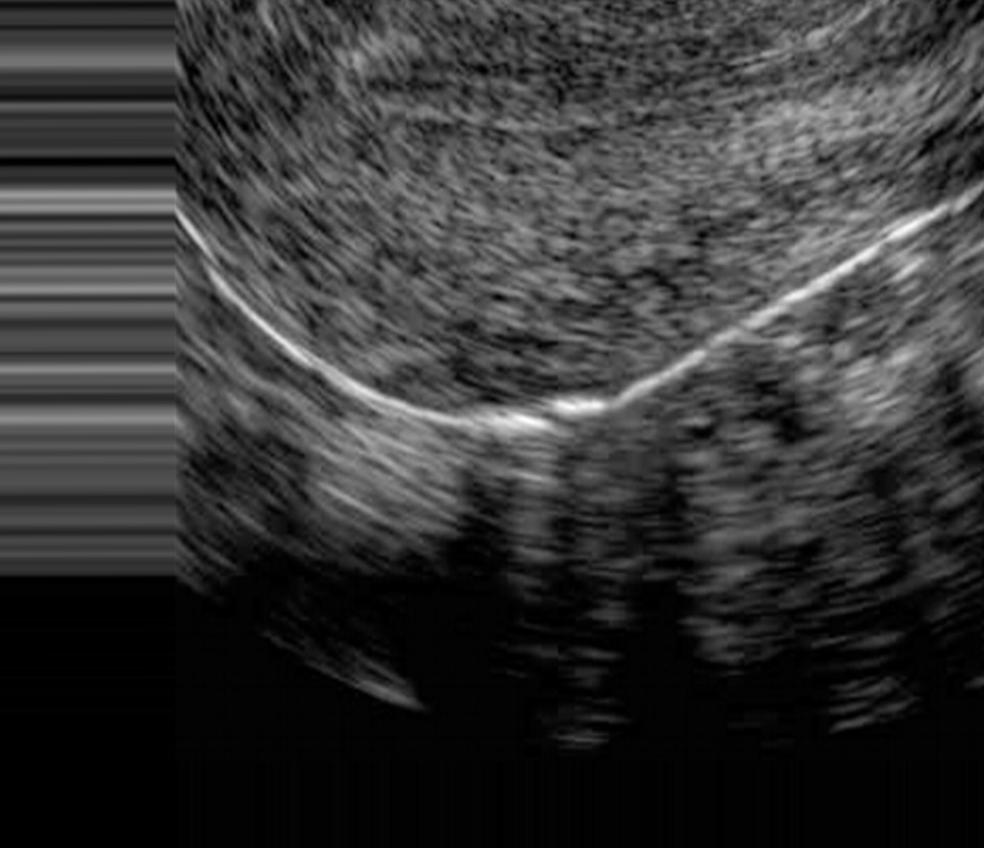
Label: notinfected